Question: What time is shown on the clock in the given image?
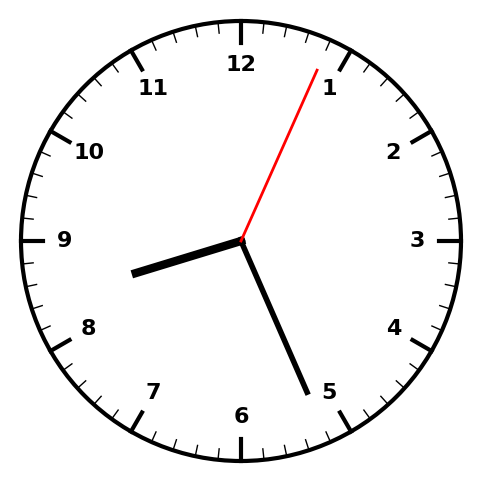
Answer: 08:26:04